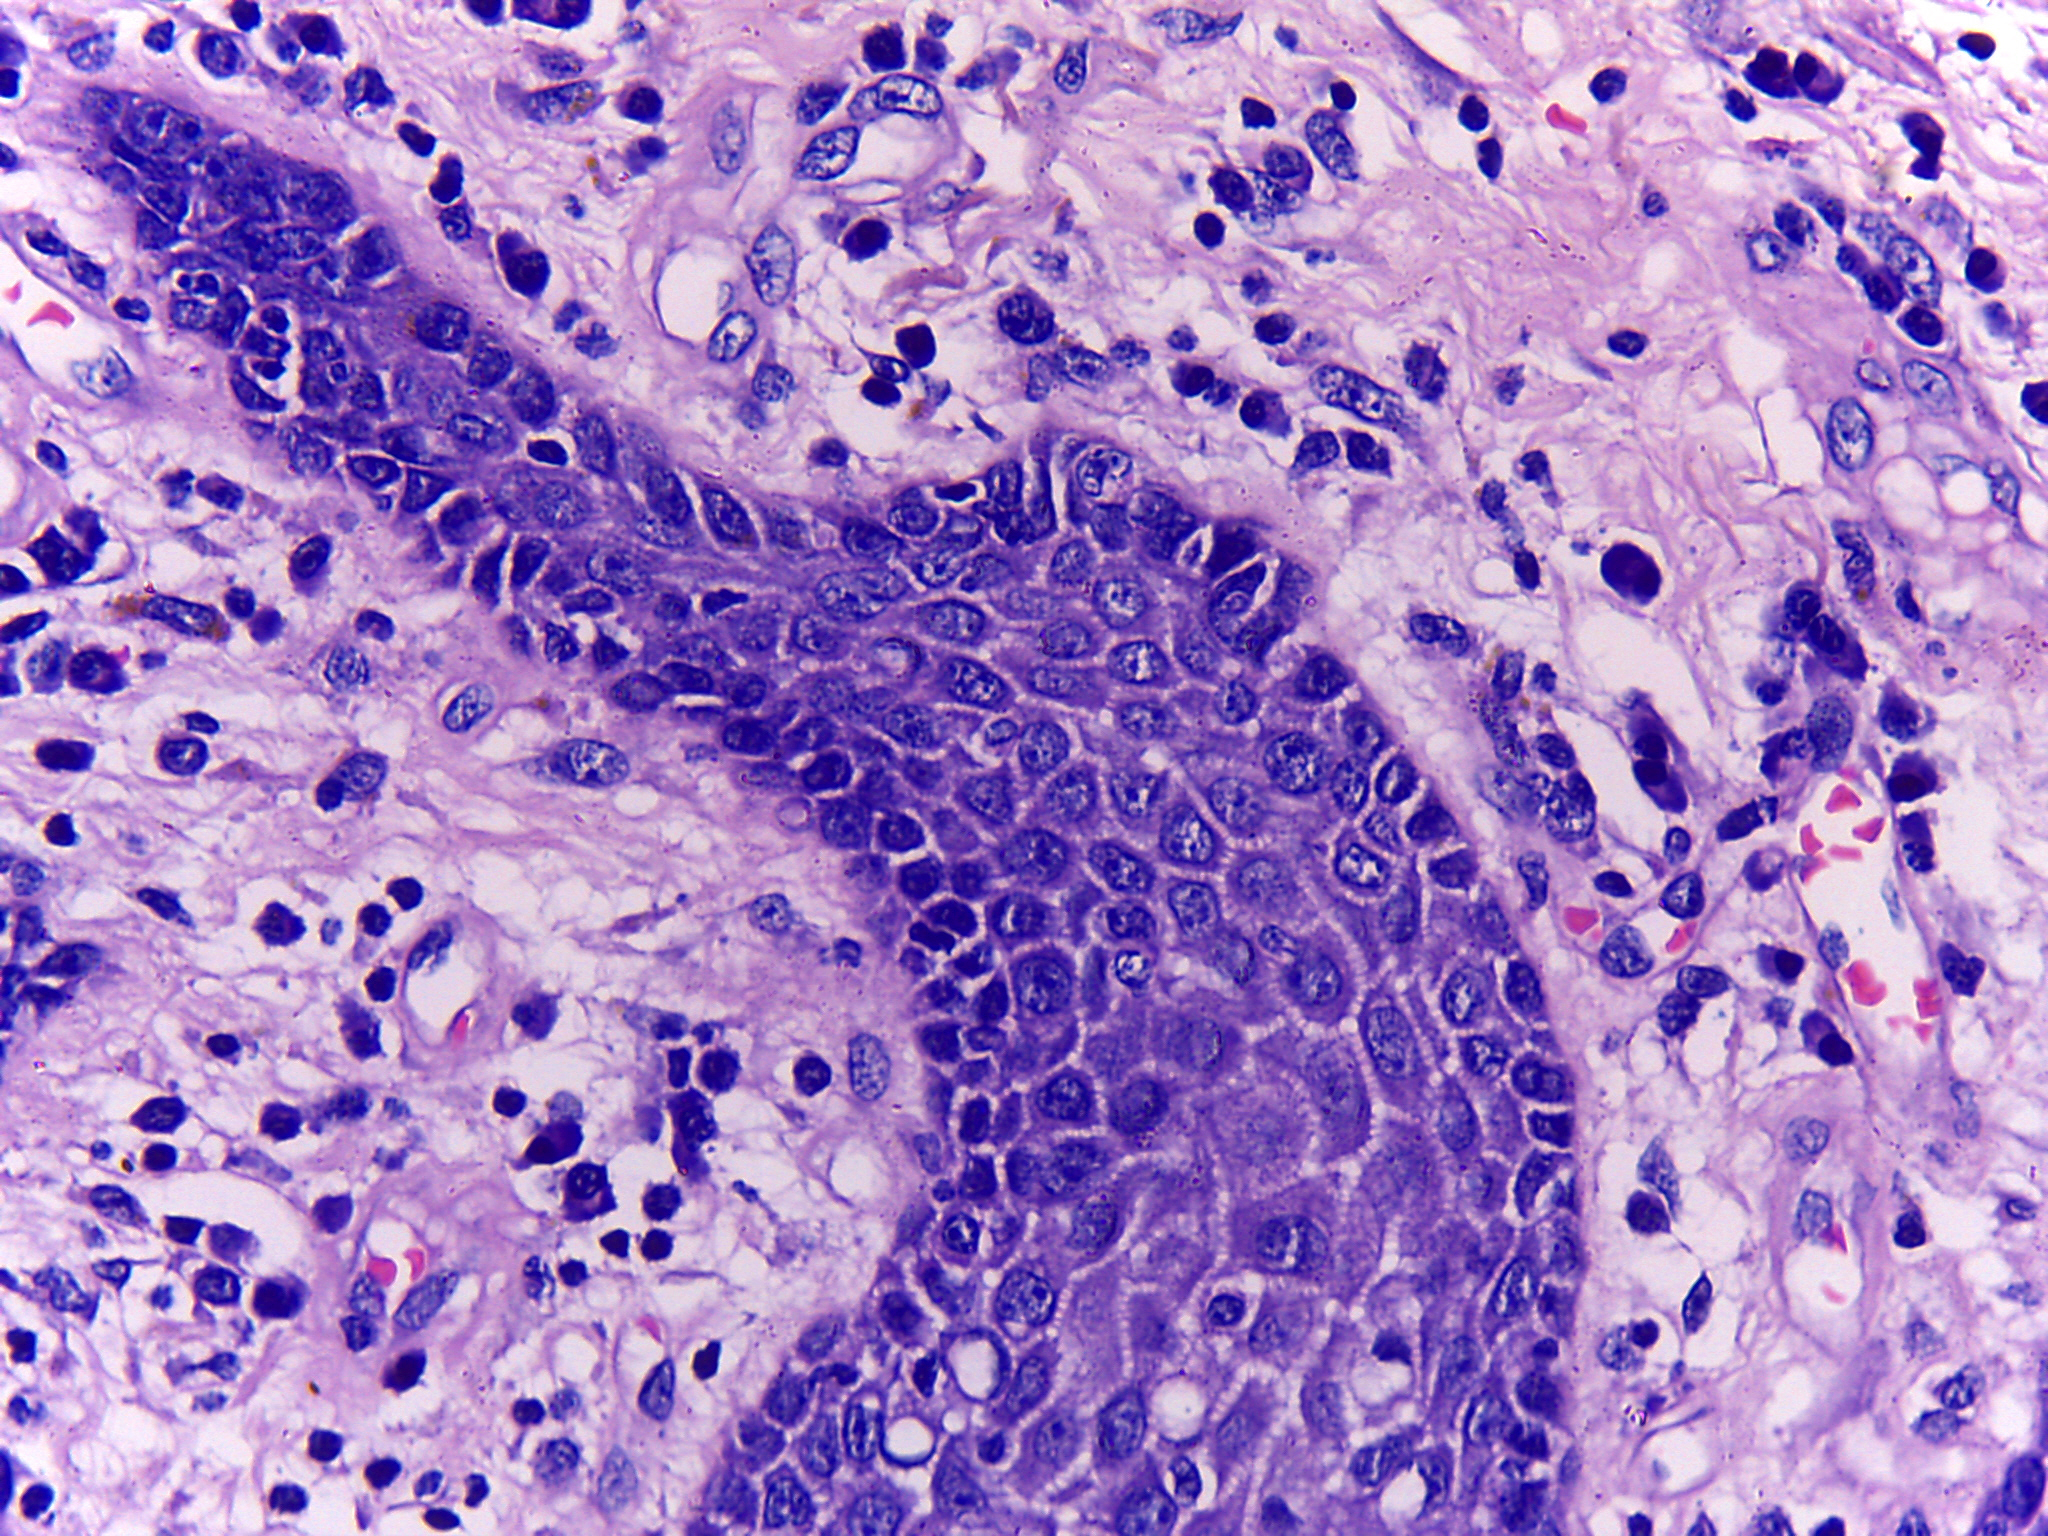
Diagnosis: OSCC